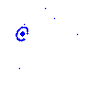
Particle: pion